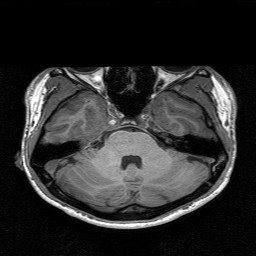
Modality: T1w
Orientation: coronal
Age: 21
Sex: male
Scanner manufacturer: siemens
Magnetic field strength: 3 T
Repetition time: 1.9 s
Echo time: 0.00226 s